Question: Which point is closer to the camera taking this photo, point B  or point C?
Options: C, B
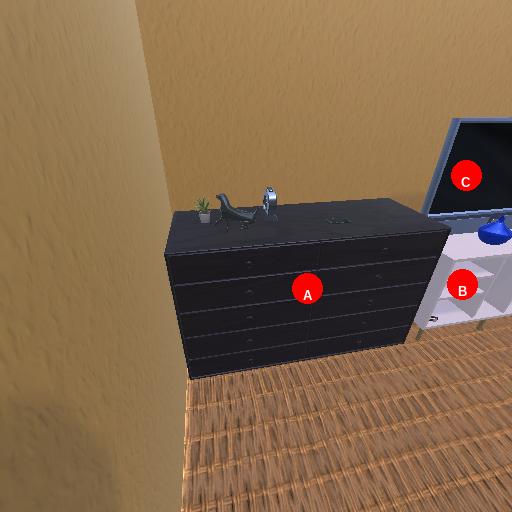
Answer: C